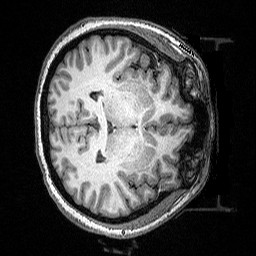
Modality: T1w
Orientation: axial
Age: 26
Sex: female
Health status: ill
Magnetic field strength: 3 T
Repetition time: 2.53 s
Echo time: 0.00331 s